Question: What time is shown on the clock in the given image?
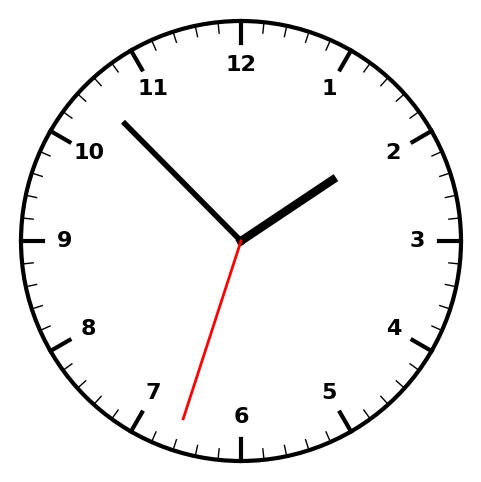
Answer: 01:52:33